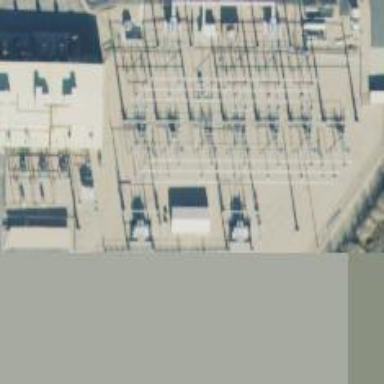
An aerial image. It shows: Power substation enclosed by fence.